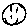
Label: smiley face